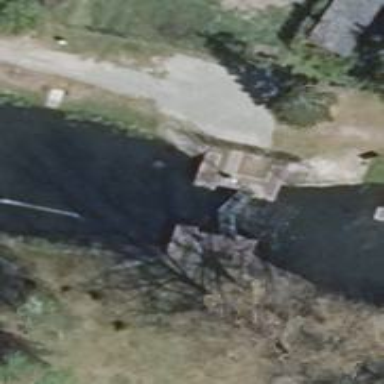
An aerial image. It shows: Canal with lock obstacle.